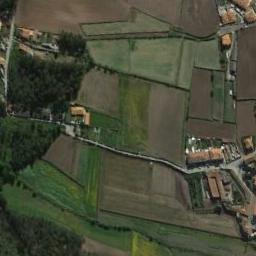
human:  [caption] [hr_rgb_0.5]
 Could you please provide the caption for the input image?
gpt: There are many plants on the terrace .

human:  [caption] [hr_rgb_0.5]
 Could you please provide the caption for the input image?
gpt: The bare and green terrace is next to some houses and trees .

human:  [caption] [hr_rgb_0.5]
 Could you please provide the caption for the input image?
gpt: Most of the terraces on this mountain are covered by vegetation .

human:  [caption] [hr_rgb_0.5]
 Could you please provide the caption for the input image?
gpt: Many irregularly shaped brown and green mixed farm fields with several paths and many buildings .

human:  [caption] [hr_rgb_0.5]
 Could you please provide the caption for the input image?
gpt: There are some brown buildings beside the terraces .